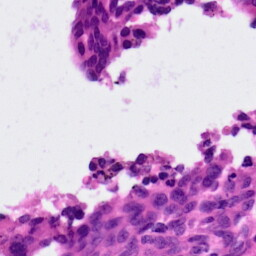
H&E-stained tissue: Ovarian